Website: crate-barrel
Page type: billing-address
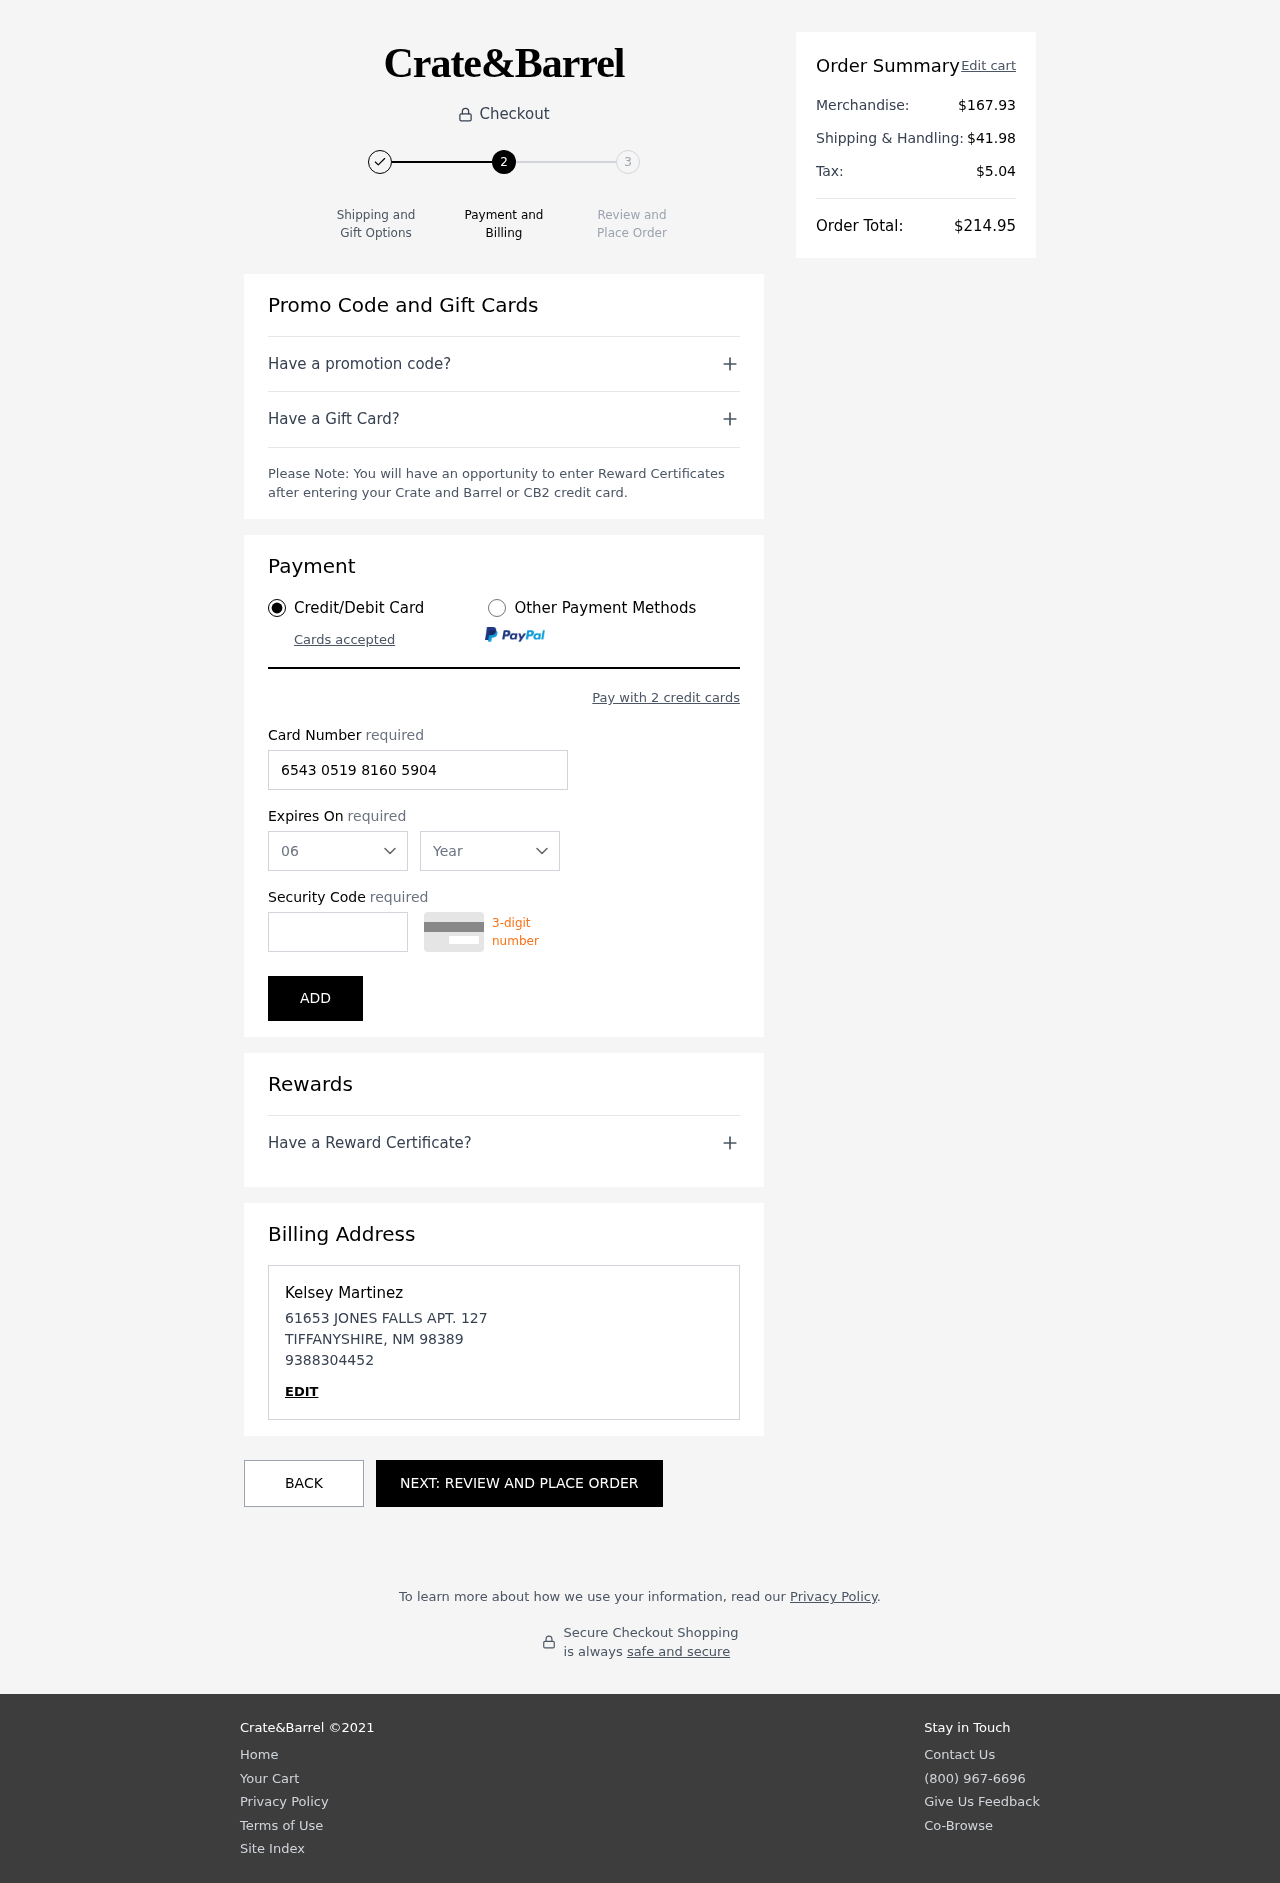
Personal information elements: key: PII_CARD_CVV
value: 102
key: PII_CARD_EXPIRY_MONTH
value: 06
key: PII_CARD_EXPIRY_YEAR
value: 29
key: PII_CARD_NUMBER
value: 6543 0519 8160 5904
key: PII_CITY
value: TIFFANYSHIRE
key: PII_FULLNAME
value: Kelsey Martinez
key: PII_PHONE
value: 9388304452
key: PII_POSTCODE
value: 98389
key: PII_STATE_ABBR
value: NM
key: PII_STREET
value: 61653 JONES FALLS APT. 127
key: PII_FIRSTNAME
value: Kelsey
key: PII_LASTNAME
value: Martinez
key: PII_PHONE_LINE
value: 4452
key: PII_PHONE_SUFFIX
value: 4452
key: PII_POSTCODE_FULL
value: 98389
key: PII_PHONE2
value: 9388304452
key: PII_PHONE3
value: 9388304452
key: PII_FULLNAME2
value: Kelsey Martinez
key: PII_FULLNAME3
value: Kelsey Martinez
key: PII_FIRSTNAME2
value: Kelsey
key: PII_FIRSTNAME3
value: Kelsey
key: PII_LASTNAME2
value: Martinez
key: PII_LASTNAME3
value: Martinez
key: PII_FIRSTNAME_DERIVED
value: Kelsey
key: PII_LASTNAME_DERIVED
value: Martinez
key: PII_PHONE_NUMERIC
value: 9388304452
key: PII_PHONE_LINE_NUMERIC
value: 4452
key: PII_PHONE_SUFFIX_NUMERIC
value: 4452
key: PII_POSTCODE_NUMERIC
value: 98389
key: PII_PHONE2_NUMERIC
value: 9388304452
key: PII_PHONE3_NUMERIC
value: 9388304452
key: PII_FULLNAME_DERIVED
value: Kelsey Martinez
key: PII_NAME_FULL_DERIVED
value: Kelsey Martinez
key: PII_PHONE_DIGITS
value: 9388304452
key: PII_PHONE_LAST4
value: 4452
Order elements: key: ORDER_SUBTOTAL
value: $167.93
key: ORDER_SHIPPING_COST
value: $41.98
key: ORDER_TAX
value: $5.04
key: ORDER_TOTAL
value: $214.95